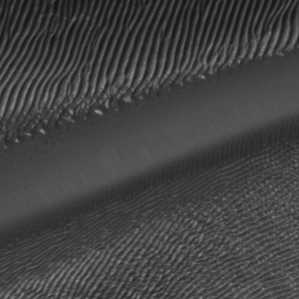
Label: frost